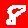
Digit: 8